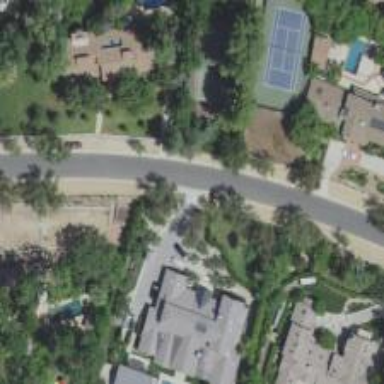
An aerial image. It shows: Sidewalk that serves as bridleway.